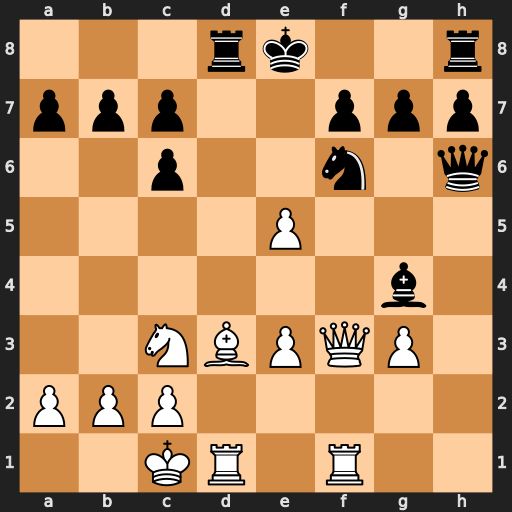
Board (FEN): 3rk2r/ppp2ppp/2p2n1q/4P3/6b1/2NBPQP1/PPP5/2KR1R2
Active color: w
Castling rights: k
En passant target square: -
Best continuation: Qf2 Bxd1 Nxd1 Rd5 exf6